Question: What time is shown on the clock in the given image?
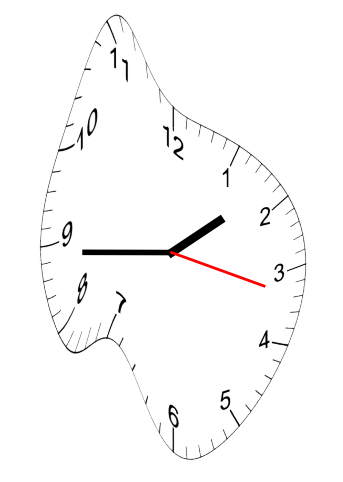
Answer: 01:44:17